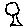
Label: tree